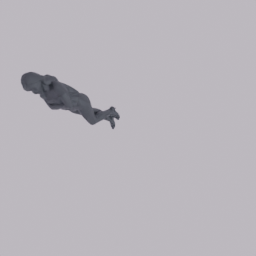
Label: people